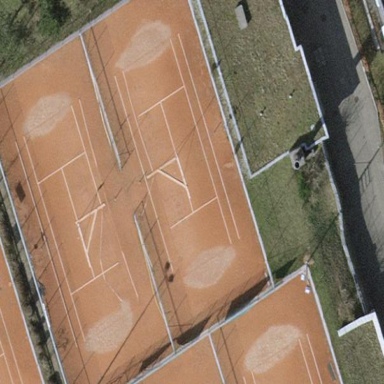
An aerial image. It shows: Tennis court in leisure pitch.